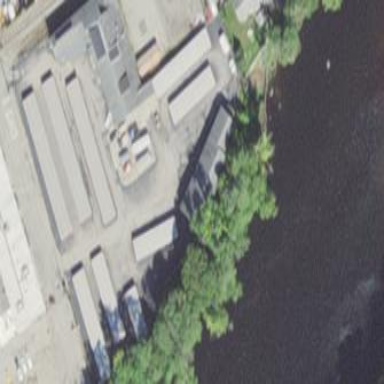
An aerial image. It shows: Industrial area with storage rental shop.